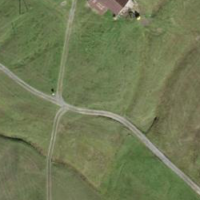
EUNIS habitat code: 26
Species observed at this site:
Caltha palustris